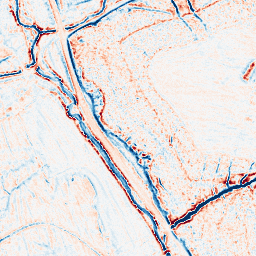
Category: edge_preserving
Decomposition family: bilateral
Decomposition parameters: d: 9
sigma_color: 25
sigma_space: 50
Upsampling method: cubic_catmull_rom
Upsampling parameters: scale: 8
Upsampling scale: 8